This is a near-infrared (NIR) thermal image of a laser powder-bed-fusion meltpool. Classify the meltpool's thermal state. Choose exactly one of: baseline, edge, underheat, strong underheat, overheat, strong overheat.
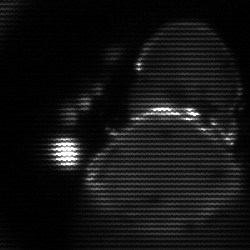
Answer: edge